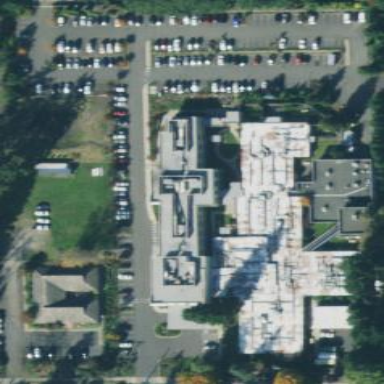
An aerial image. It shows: Healthcare facility identified as hospital.